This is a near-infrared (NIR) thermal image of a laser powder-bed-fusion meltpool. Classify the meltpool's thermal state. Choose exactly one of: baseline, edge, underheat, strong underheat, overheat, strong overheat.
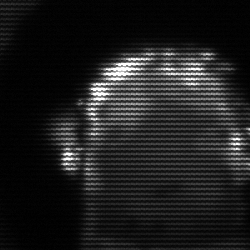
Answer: baseline